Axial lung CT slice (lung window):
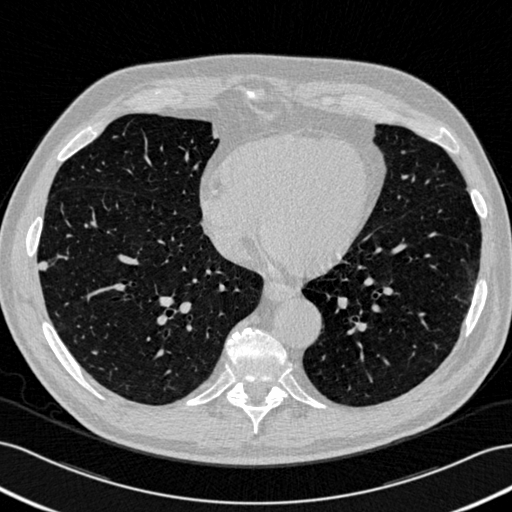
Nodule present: yes
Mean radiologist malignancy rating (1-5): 2.5